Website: ulta-beauty
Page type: address-validator
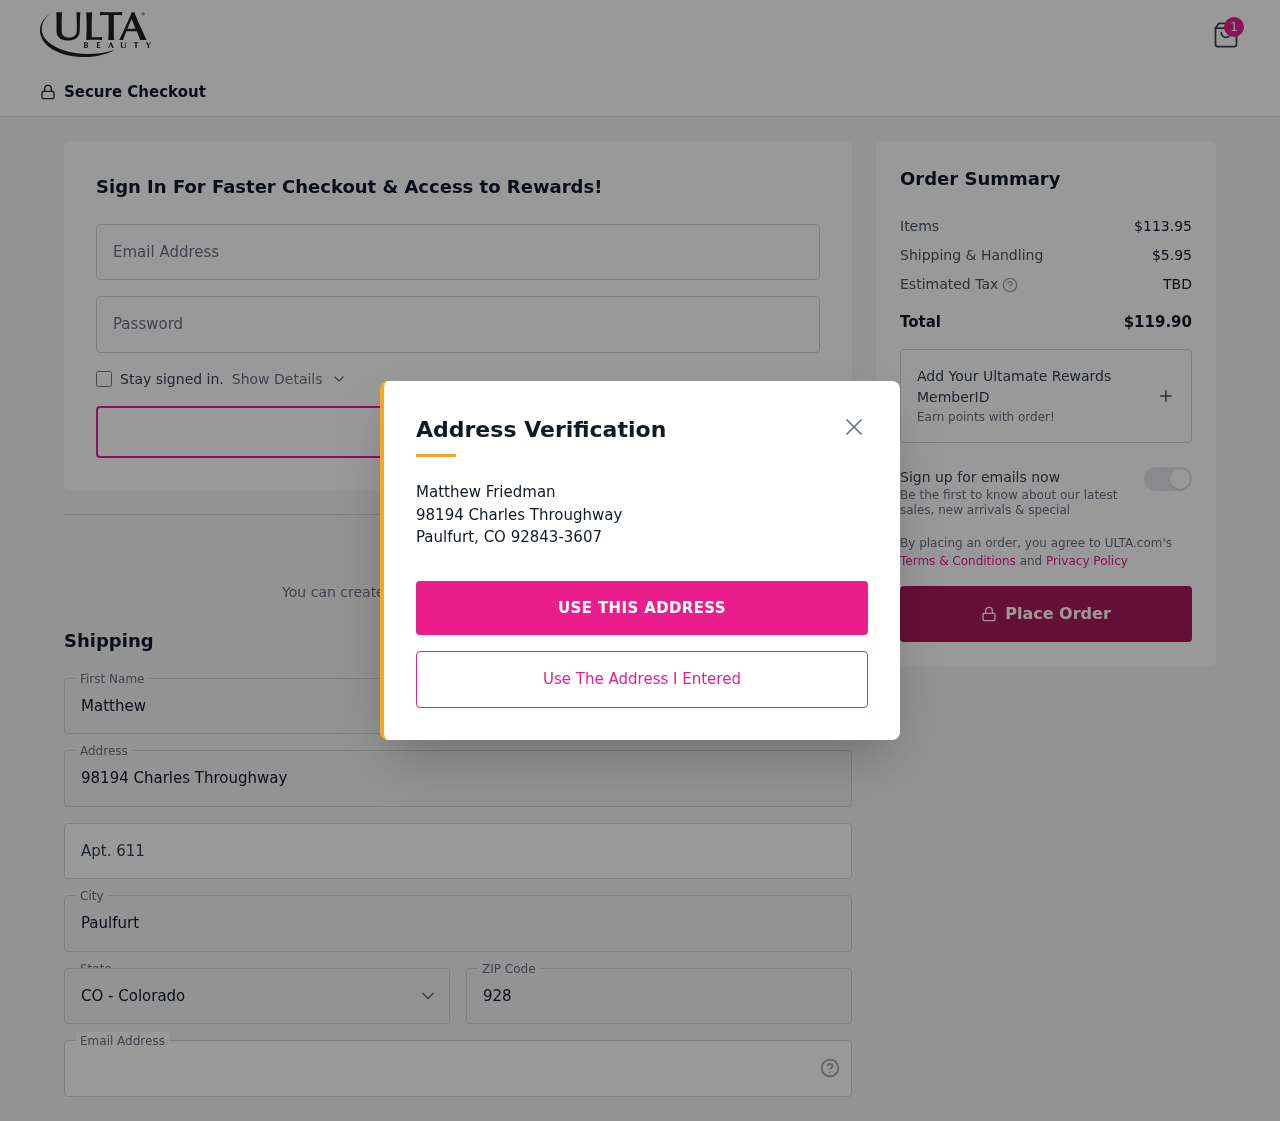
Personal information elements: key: PII_CITY
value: Paulfurt
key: PII_EMAIL
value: matthewfriedman@hotmail.com
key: PII_FIRSTNAME
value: Matthew
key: PII_LASTNAME
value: Friedman
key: PII_POSTCODE
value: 92843
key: PII_STATE_ABBR
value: CO
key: PII_STREET
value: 98194 Charles Throughway
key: PII_STREET2
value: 98194 Charles Throughway
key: PII_STREET2
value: Apt. 611
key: PII_FULLNAME2
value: Matthew Friedman
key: PII_CITY2
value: Paulfurt
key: PII_STATE_ABBR2
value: CO
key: PII_POSTCODE_FULL
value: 92843
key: PII_POSTCODE_EXT
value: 3607
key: PII_POSTCODE_NUMERIC
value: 92843
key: PII_POSTCODE_EXT_NUMERIC
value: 3607
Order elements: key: ORDER_NUM_ITEMS
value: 1
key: ORDER_SUBTOTAL
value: $113.95
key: ORDER_SHIPPING_COST
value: $5.95
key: ORDER_TOTAL
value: $119.90